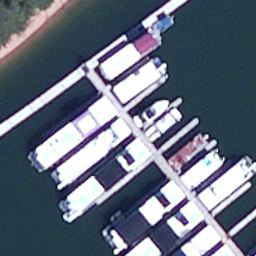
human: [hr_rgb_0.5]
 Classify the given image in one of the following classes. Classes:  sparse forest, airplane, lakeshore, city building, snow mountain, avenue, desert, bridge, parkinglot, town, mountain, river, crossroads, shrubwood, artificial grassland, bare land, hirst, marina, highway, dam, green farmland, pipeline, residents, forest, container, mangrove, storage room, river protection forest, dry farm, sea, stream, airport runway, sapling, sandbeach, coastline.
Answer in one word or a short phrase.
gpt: marina